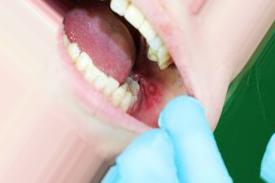
Condition: Mouth Ulcer